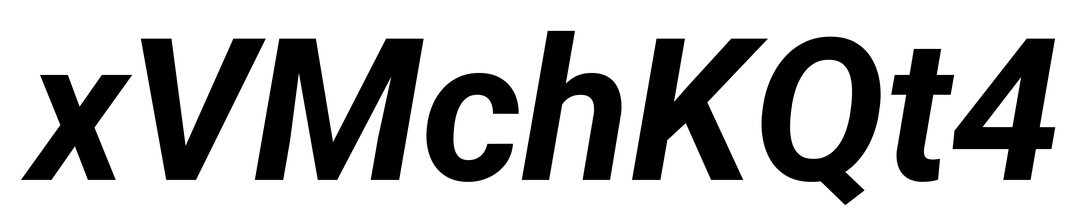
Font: Roboto-Italic_Bold_Italic